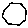
Label: hexagon